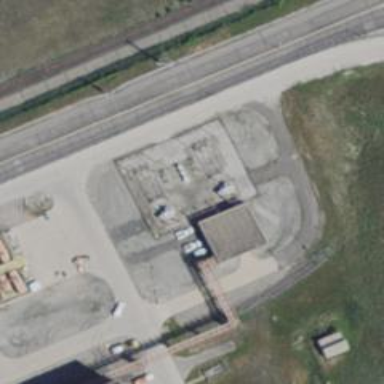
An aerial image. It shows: Switch used for power control.